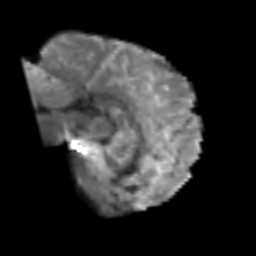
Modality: T2w
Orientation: sagittal
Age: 56
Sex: male
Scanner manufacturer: siemens
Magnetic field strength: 3 T
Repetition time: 6.1 s
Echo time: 0.101 s